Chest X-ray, AP view. Patient: 64 years old, sex F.
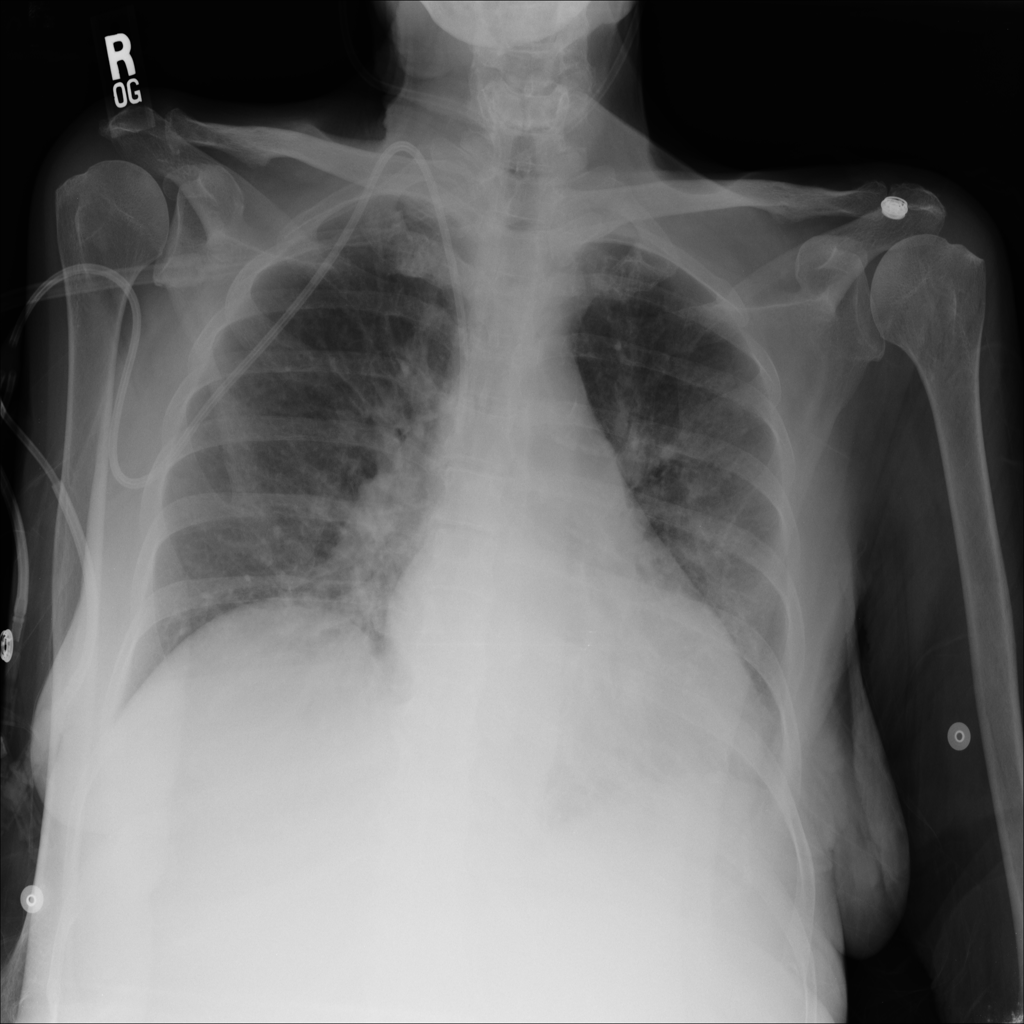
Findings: Infiltration